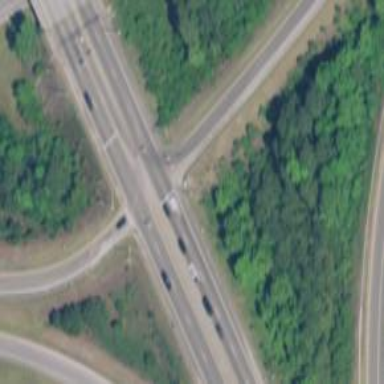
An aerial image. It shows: This image shows trunk highway that functions as expressway.